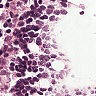
Metastatic tissue present: no